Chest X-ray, PA view. Patient: 43 years old, sex F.
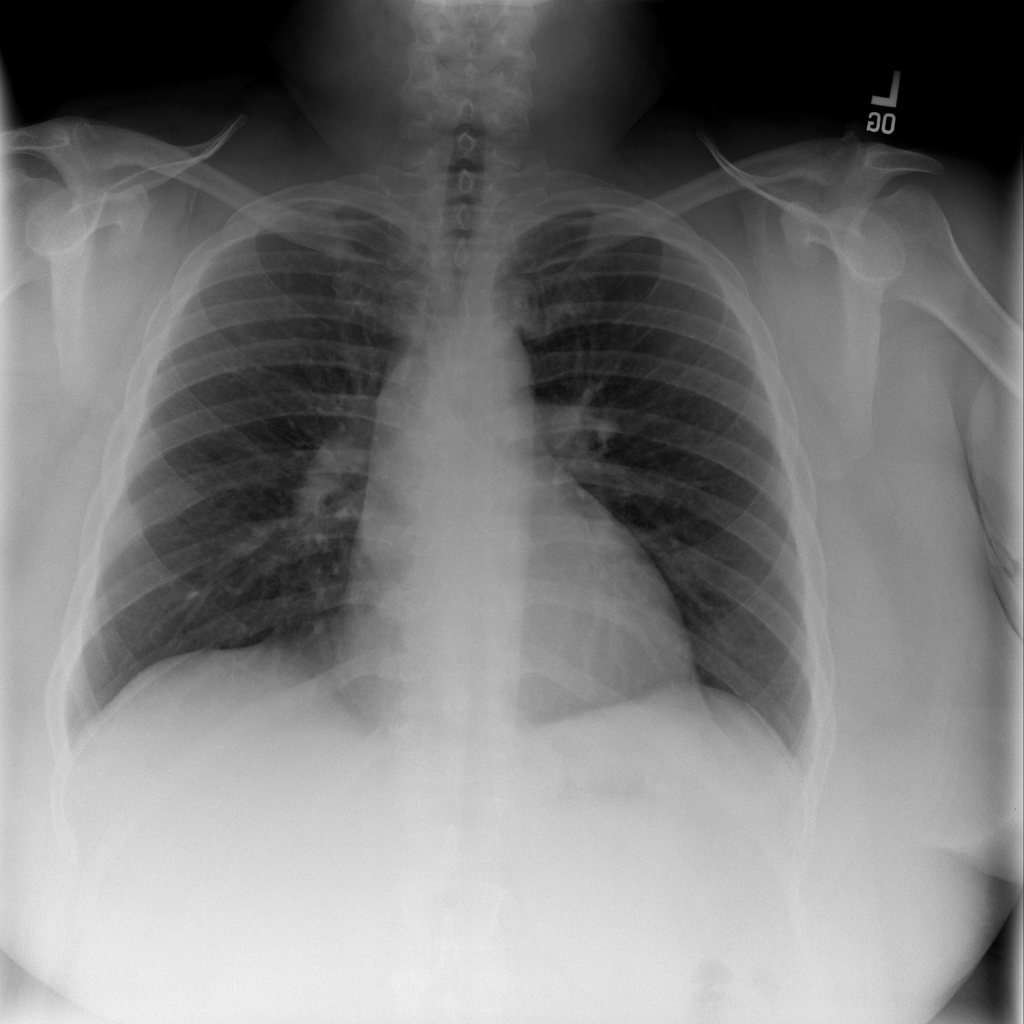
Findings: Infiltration